Question: I have a blob which I've stored in Azure blob storage (using the development emulator).
Its all saved and I can see it in the server explorer in the blob store (file.mp3 if that matters).
I'm then linking to it in my site but when I click the link I'm getting a 206 (partial content) back (and obviously no file). If I right click save as everything is happy and the file downloads.

I'm sure this is something pretty noobish that I'm missing but I cant see it.
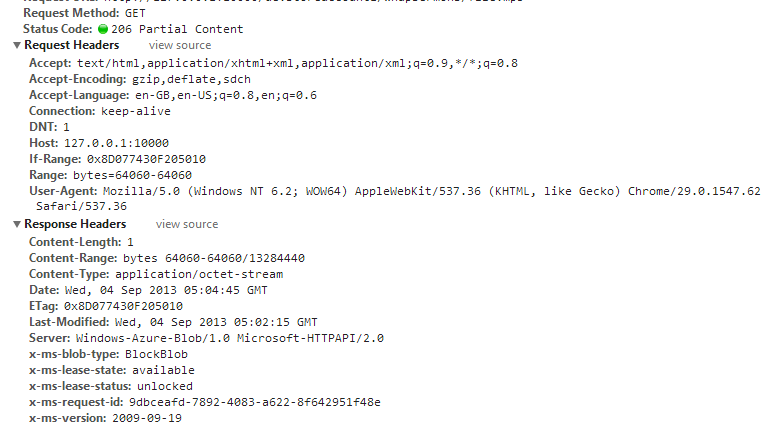
Answer: That is because, browser does not download media file as whole, browser requests Range for which Blob Storage correctly responds with one byte and with headers. This is called HTTP streaming, where parts of file will be downloaded in ranges and will be played progressively. In this form of streaming you can skip parts of file and go to end to play the end part of media without downloading whole file.
Imagine you are watching a big movie, and that movie is of 100 MB. And you want to watch last One minute of it, you can move player's tracker forward on timeline and browser will only download last few megabytes as per the timeline structure in Media file. Usually MP4 & similar media containers support file byte position tracking.
Browsers & most media players try to stream the media file if possible.
You can try following download attribute,
Reference: <URL>
'''
<a href="http://www.google.com/.../logo2w.png" download="MyGoogleLogo">download me</a>
'''
You can try following code, from this answer, Reference: <URL>
'''
var url = window.webkitURL || window.URL || window.mozURL || window.msURL;
var a = document.createElement('a');
a.download = 'MyHangouts-MomentCapture.jpg';
a.href = url.createObjectURL(dataURIToBlob(data.active, 'jpg'));
a.textContent = 'Click here to download!';
a.dataset.downloadurl = ['jpg', a.download, a.href].join(':');
/**
* Converts the Data Image URI to a Blob.
*
* @param {string} dataURI base64 data image URI.
* @param {string} mimetype the image mimetype.
*/
var dataURIToBlob = function(dataURI, mimetype) {
var BASE64_MARKER = ';base64,';
var base64Index = dataURI.indexOf(BASE64_MARKER) + BASE64_MARKER.length;
var base64 = dataURI.substring(base64Index);
var raw = window.atob(base64);
var rawLength = raw.length;
var uInt8Array = new Uint8Array(rawLength);
for (var i = 0; i < rawLength; ++i) {
uInt8Array[i] = raw.charCodeAt(i);
}
var bb = new this.BlobBuilder();
bb.append(uInt8Array.buffer);
return bb.getBlob(mimetype);
};
'''